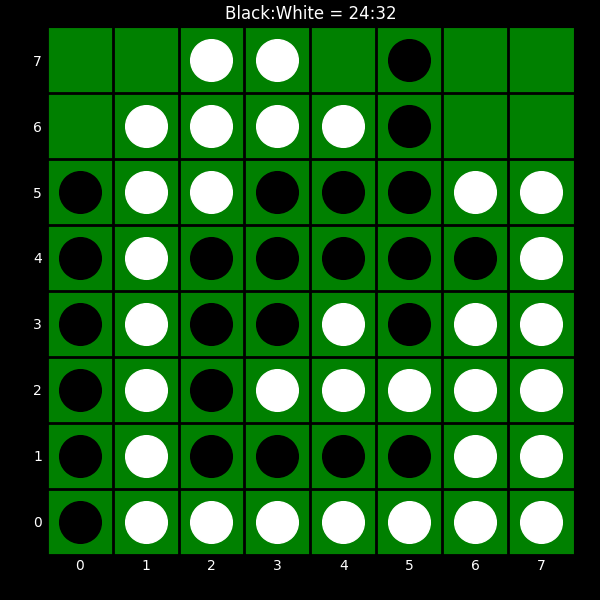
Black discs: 24
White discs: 32